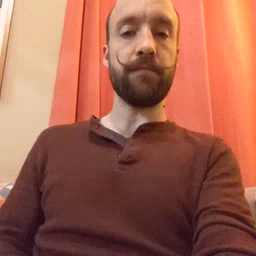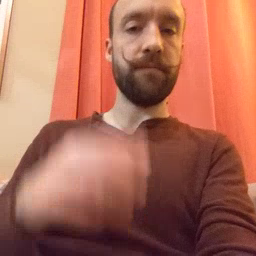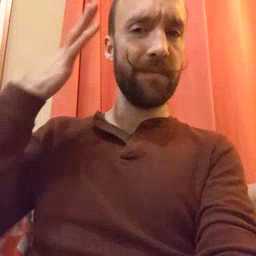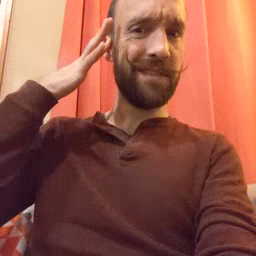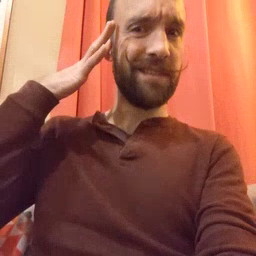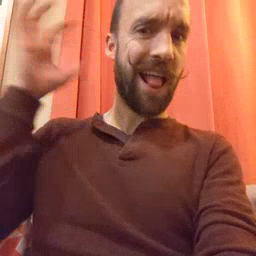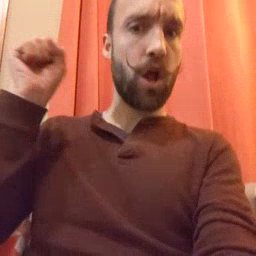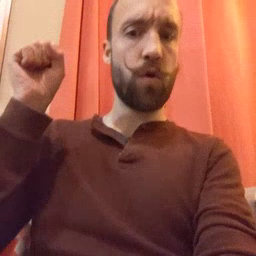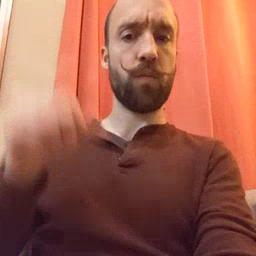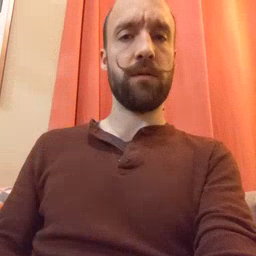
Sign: loud